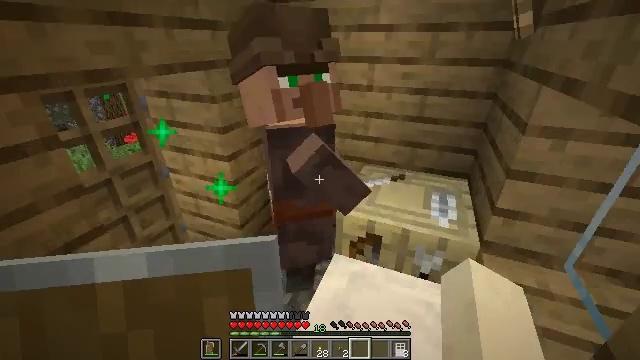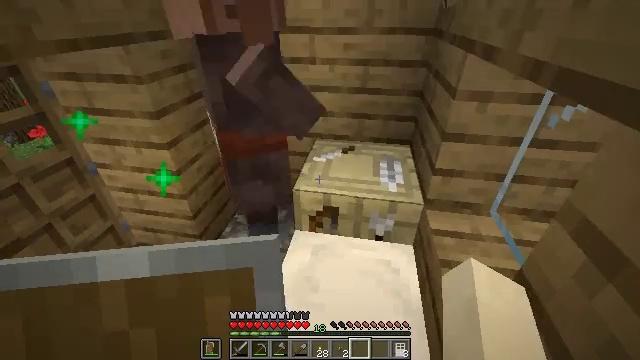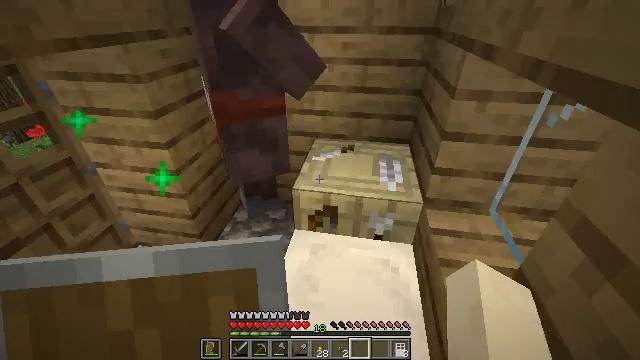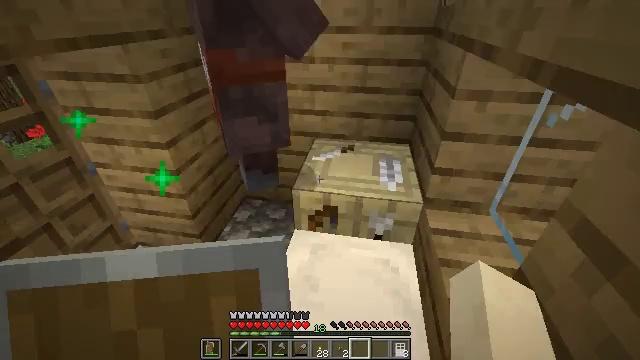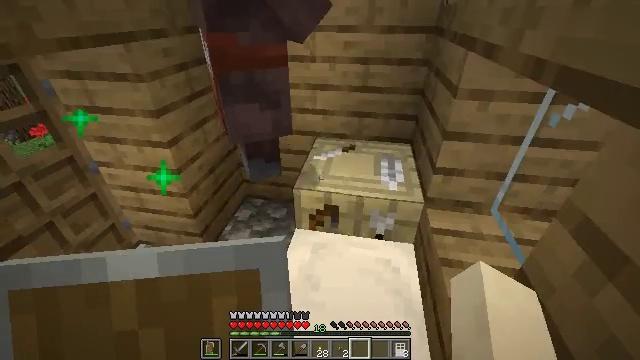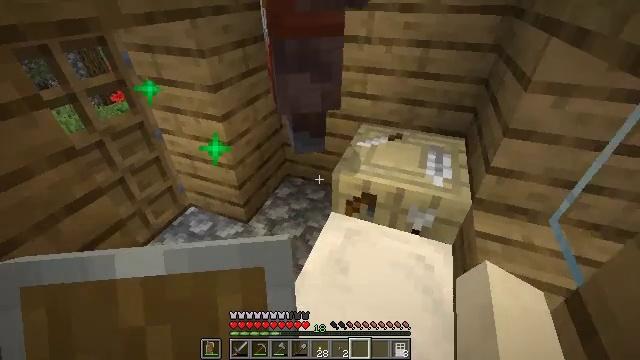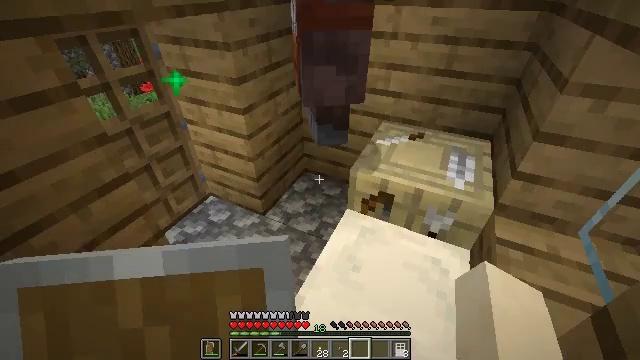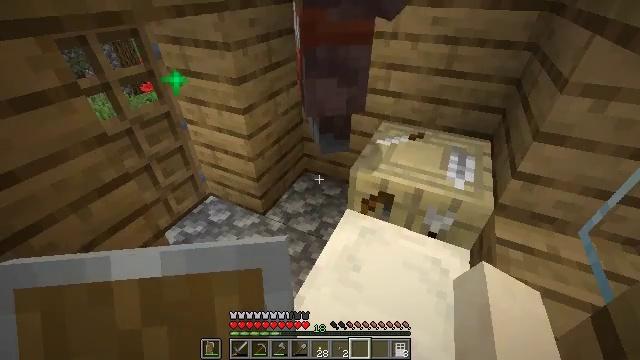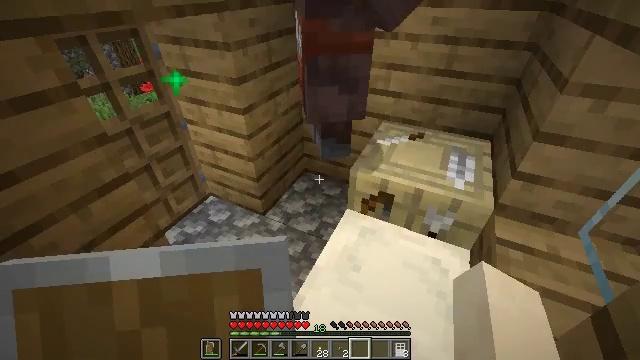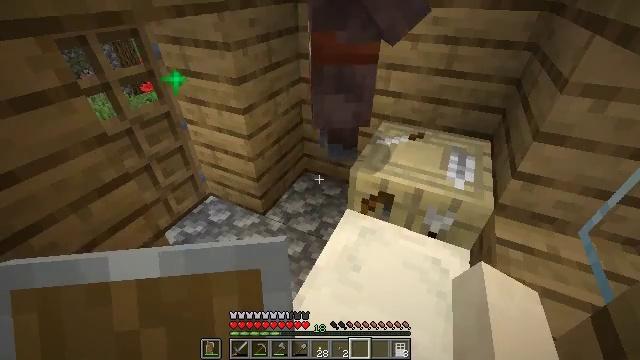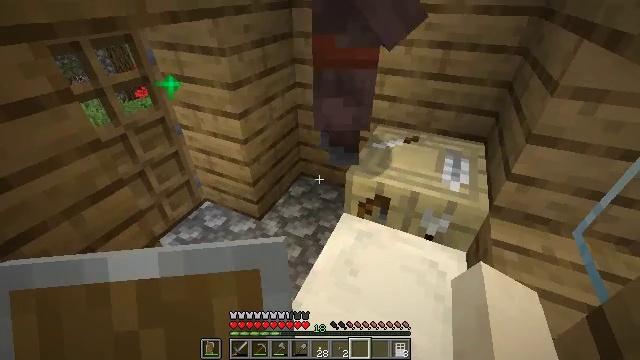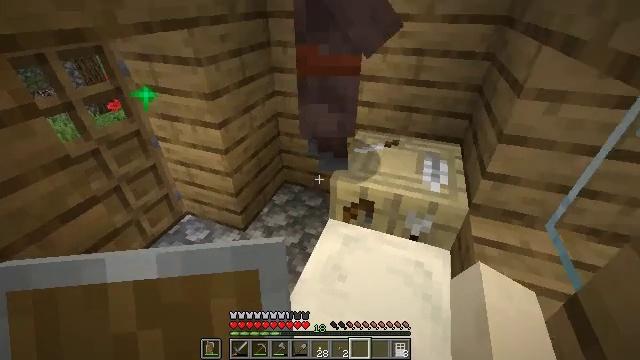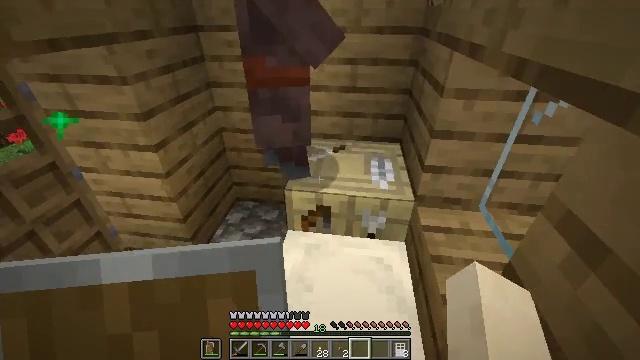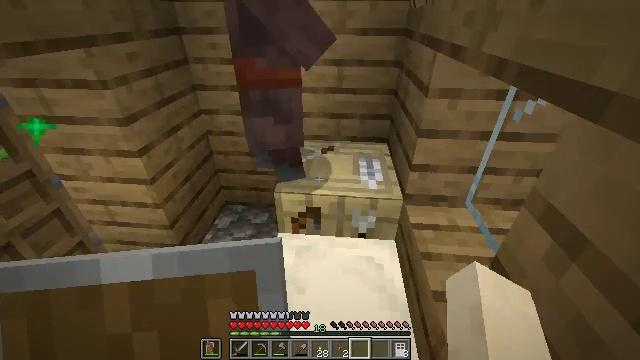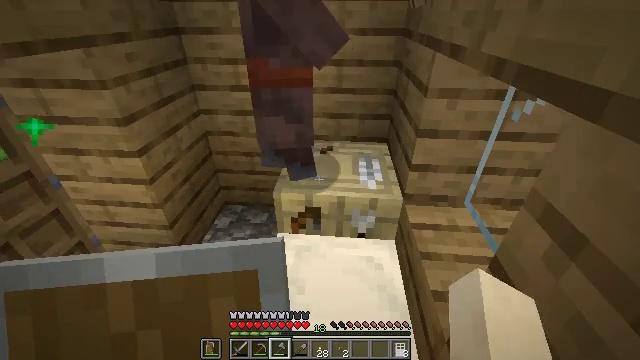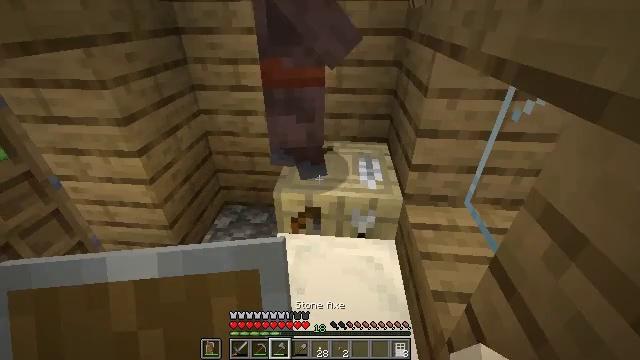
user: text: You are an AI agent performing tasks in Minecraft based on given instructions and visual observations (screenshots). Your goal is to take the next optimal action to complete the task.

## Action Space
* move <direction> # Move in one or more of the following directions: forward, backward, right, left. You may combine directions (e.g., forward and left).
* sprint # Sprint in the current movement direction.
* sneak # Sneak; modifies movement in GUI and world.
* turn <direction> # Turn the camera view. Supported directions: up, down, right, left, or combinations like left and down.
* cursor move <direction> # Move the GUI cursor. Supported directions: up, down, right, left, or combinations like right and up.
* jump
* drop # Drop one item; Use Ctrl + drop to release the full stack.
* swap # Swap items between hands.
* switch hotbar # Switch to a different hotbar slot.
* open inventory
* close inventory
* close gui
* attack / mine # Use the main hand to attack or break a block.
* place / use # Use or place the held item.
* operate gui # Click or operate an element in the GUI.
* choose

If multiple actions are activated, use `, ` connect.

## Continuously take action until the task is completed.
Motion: motion action
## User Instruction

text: Get the fletching table back into the inventory.
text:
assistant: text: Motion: turn right and down
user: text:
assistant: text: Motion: no_op
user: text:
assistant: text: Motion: no_op
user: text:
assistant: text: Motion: no_op
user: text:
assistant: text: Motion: turn left and down
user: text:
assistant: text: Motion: turn left
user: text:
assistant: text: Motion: no_op
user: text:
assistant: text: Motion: no_op
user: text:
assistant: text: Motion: no_op
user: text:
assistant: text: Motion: turn right
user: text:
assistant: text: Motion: turn right and up
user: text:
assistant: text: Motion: turn right and up
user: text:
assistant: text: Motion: turn right
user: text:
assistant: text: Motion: switch to hotbar 3
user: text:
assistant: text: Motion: switch to hotbar 3
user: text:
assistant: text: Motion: switch to hotbar 3
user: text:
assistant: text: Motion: no_op
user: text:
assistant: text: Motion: turn right and down
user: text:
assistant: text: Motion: turn right and down
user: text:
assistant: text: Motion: no_op
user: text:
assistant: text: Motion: no_op
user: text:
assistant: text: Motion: no_op
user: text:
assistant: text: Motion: no_op
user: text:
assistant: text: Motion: no_op
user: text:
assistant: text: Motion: turn right
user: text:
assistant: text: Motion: turn right
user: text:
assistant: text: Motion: attack / mine
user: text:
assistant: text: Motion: attack / mine
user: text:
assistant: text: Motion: attack / mine
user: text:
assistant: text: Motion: attack / mine